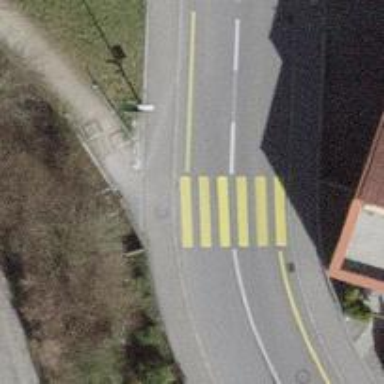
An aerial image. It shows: Zebra crossing on footway.